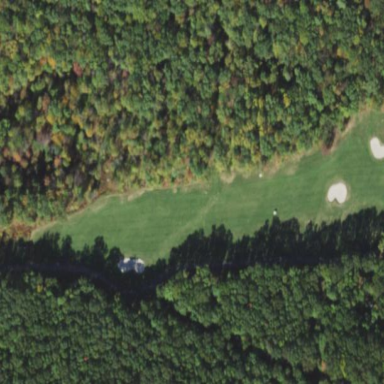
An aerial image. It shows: Grassy area designated as golf fairway.